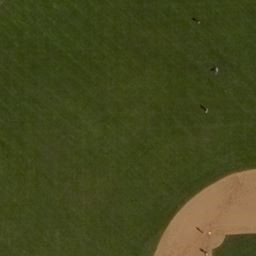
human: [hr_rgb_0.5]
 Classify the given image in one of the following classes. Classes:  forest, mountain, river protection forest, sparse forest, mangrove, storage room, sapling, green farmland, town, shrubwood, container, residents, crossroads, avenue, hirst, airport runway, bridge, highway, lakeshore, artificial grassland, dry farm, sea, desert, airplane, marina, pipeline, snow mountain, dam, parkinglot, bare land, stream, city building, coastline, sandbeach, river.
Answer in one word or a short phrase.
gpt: artificial grassland